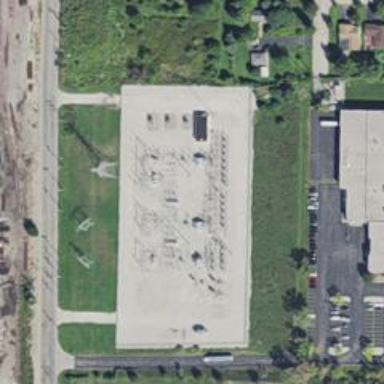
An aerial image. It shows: Switch used for power control.